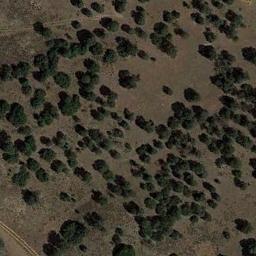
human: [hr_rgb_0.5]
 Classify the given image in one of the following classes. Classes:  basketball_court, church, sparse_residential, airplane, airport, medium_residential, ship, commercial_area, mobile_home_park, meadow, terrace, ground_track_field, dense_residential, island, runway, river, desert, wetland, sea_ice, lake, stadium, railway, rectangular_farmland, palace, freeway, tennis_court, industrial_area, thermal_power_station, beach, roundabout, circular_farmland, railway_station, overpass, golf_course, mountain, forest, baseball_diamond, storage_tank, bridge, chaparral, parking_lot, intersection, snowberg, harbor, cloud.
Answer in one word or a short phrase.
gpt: chaparral